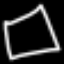
Label: square